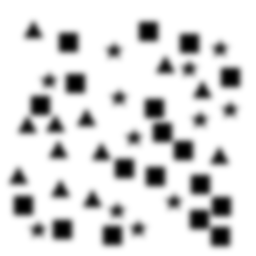
Squares: 18
Triangles: 12
Stars: 12
Total shapes: 42